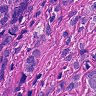
Metastatic tissue present: yes